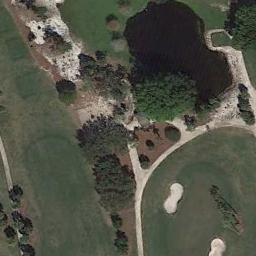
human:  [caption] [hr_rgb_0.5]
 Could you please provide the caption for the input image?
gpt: There are several bunkers and lakes and a few paths and many trees on a large green lawn on the golf course .

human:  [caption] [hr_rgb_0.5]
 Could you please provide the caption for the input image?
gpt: The golf course has a lake, Some fairways, Barrier trees and two sandpits and a road goes through the golf course .

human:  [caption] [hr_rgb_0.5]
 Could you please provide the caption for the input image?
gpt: There are two large bunkers and two paths .

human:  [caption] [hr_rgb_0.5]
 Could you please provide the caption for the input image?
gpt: There are lots of trees beside the golf course .

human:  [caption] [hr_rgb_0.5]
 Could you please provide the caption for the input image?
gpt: There are two bunkers and a lake on the golf course .